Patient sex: M
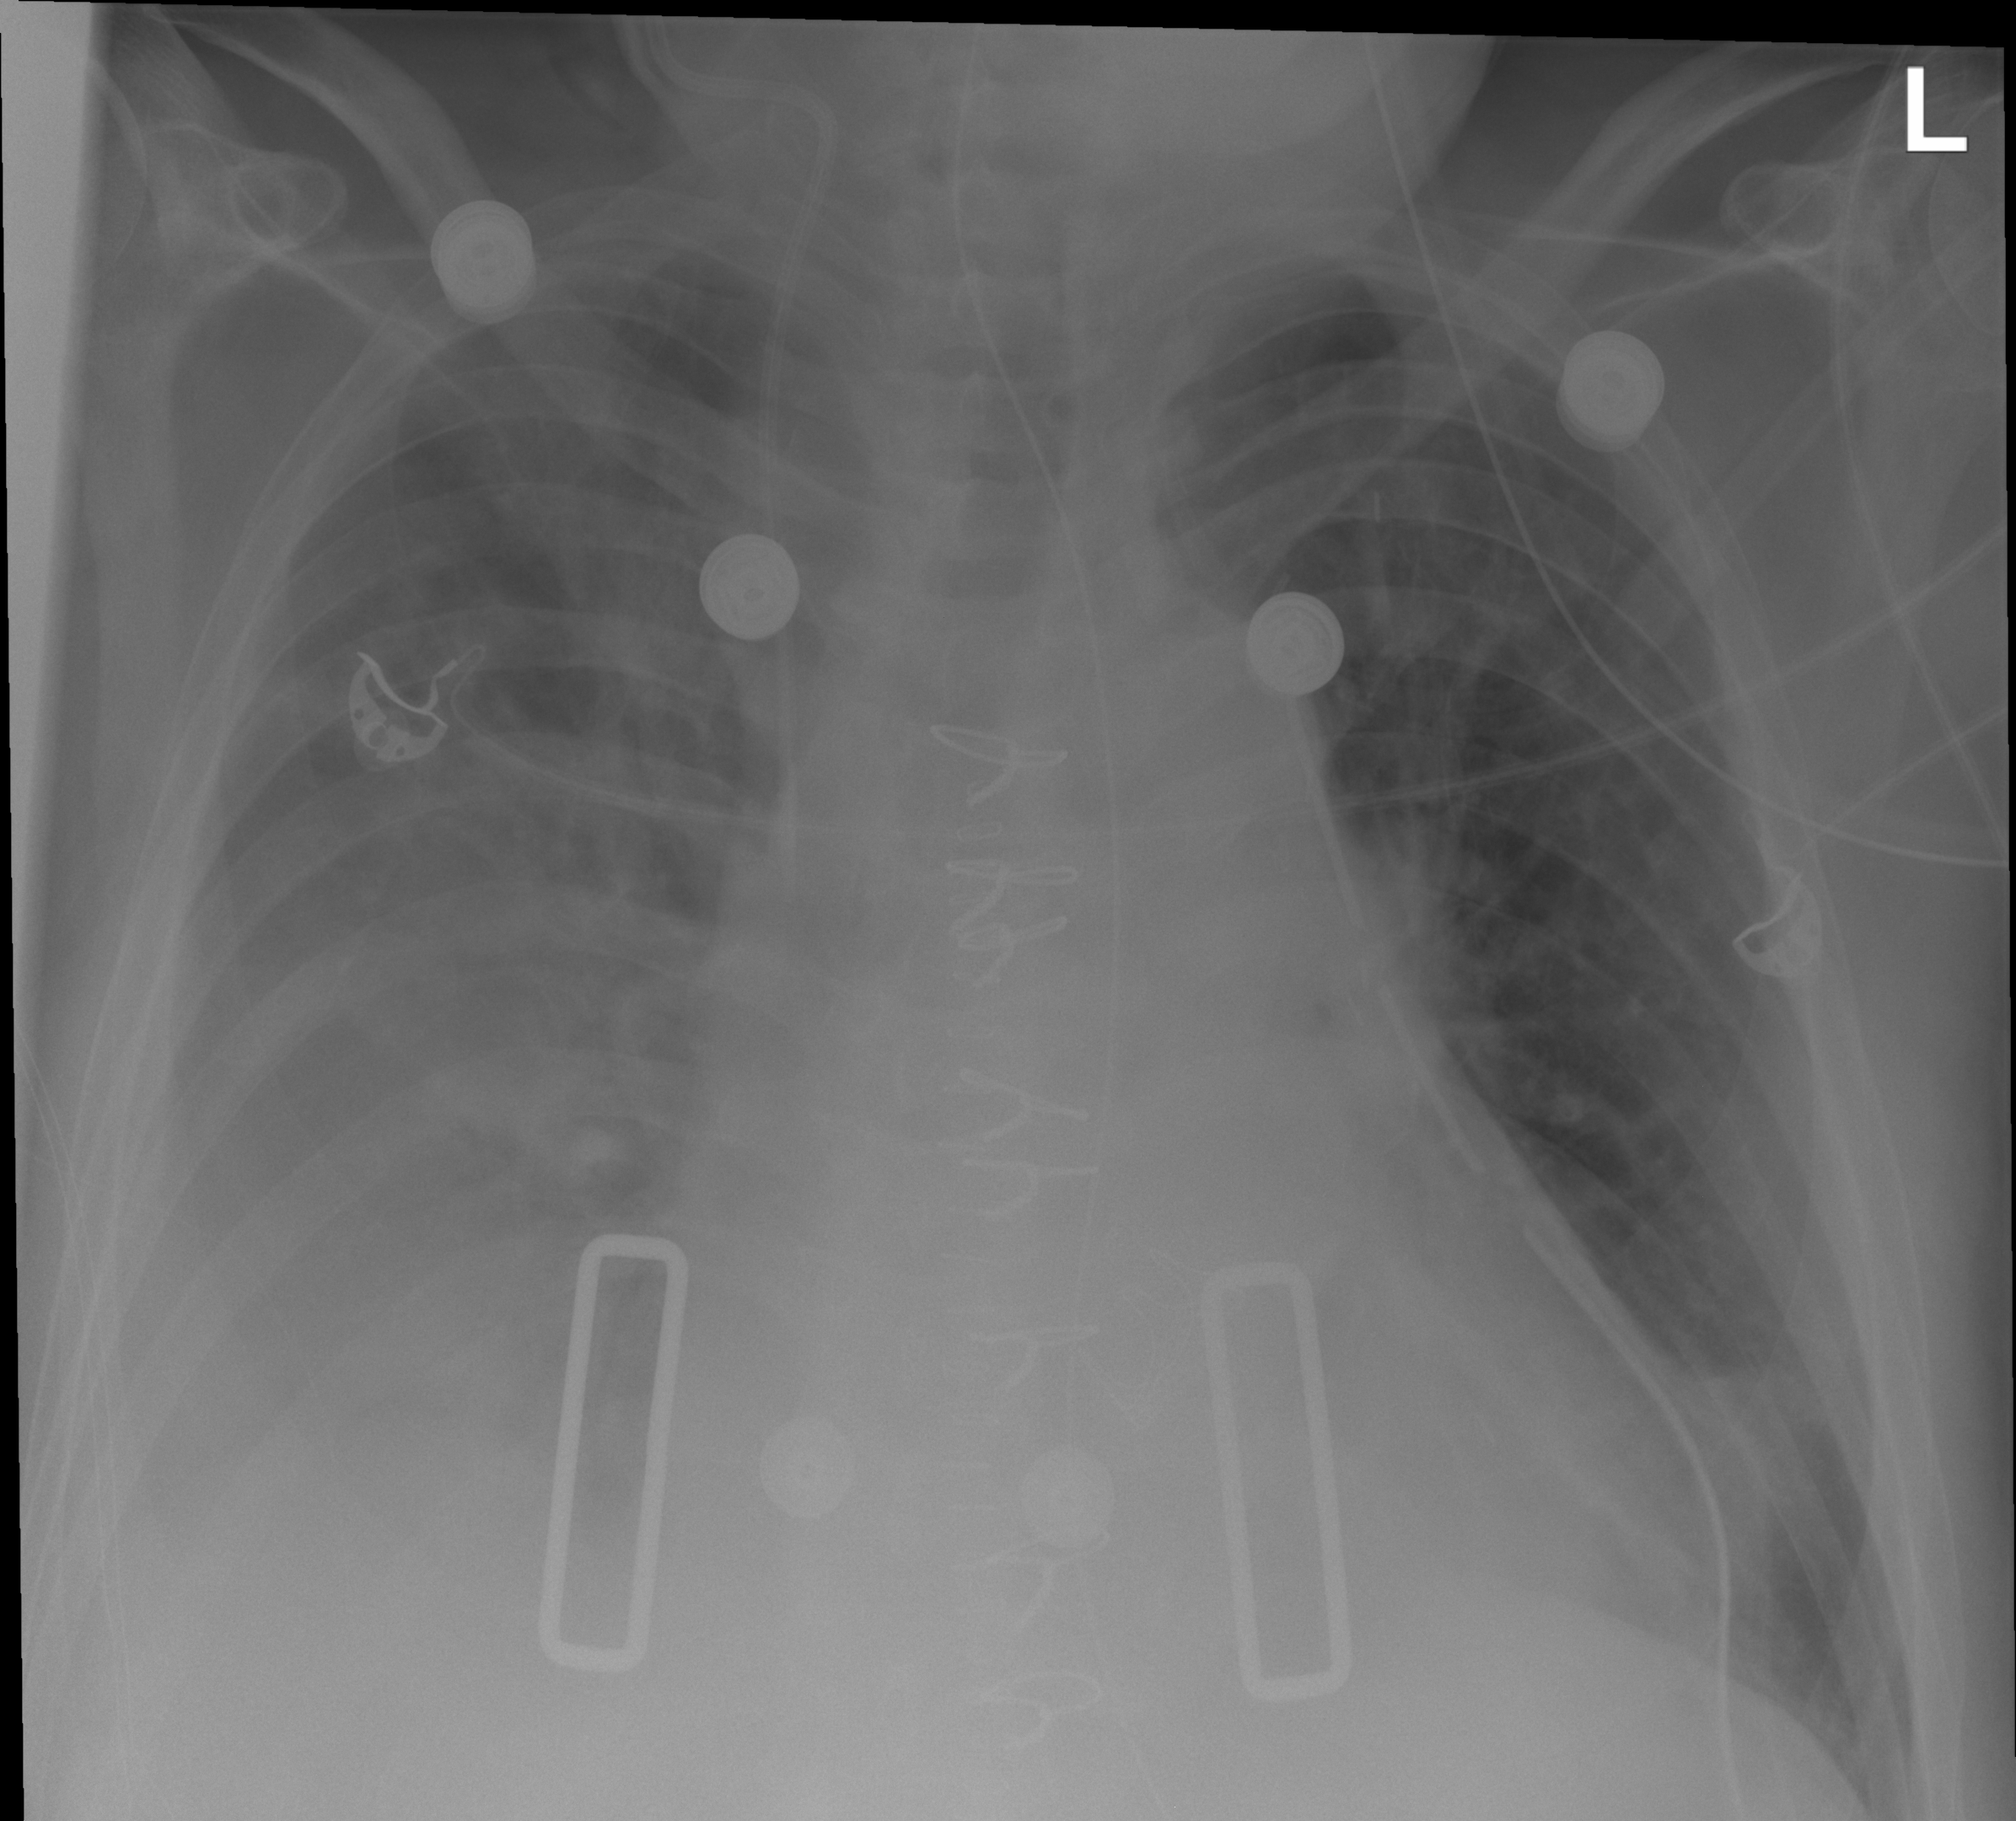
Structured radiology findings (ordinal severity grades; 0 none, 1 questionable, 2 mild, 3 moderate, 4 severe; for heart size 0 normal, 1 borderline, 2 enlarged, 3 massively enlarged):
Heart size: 2
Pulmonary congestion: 2
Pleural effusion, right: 2
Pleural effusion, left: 0
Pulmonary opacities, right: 0
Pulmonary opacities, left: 0
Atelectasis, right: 3
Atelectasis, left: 2